Field crop: maize
Growth stage: 2
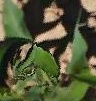
Species: maize